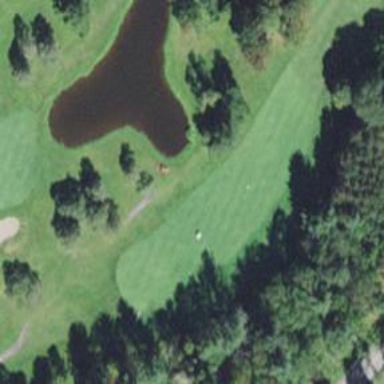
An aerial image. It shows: Golf hole.